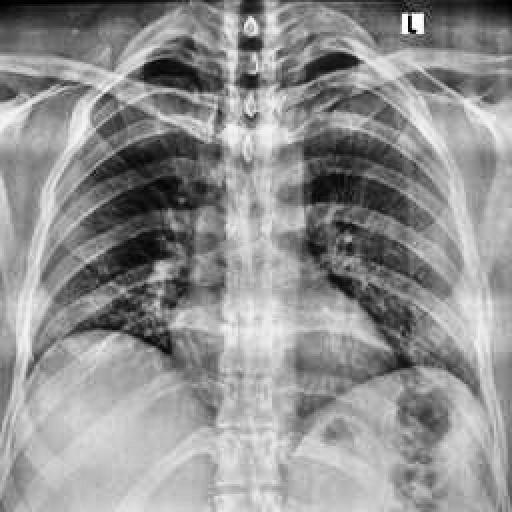
Finding: NORMAL